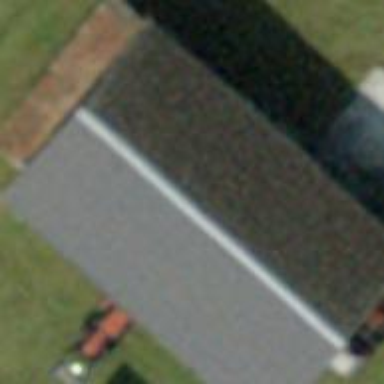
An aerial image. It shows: Rural barn.